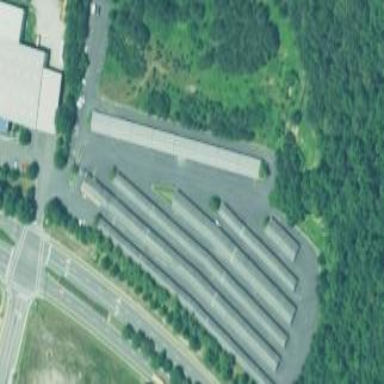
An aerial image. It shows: Commercial building used for storage rental.